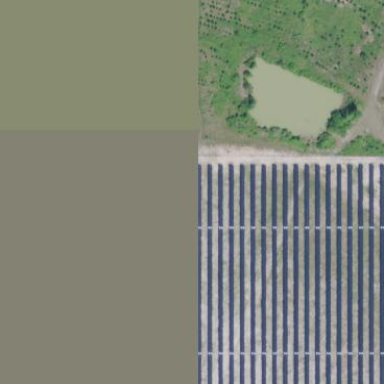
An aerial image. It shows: Solar photovoltaic power plant surrounded by fence.